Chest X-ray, PA view. Patient: 57 years old, sex M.
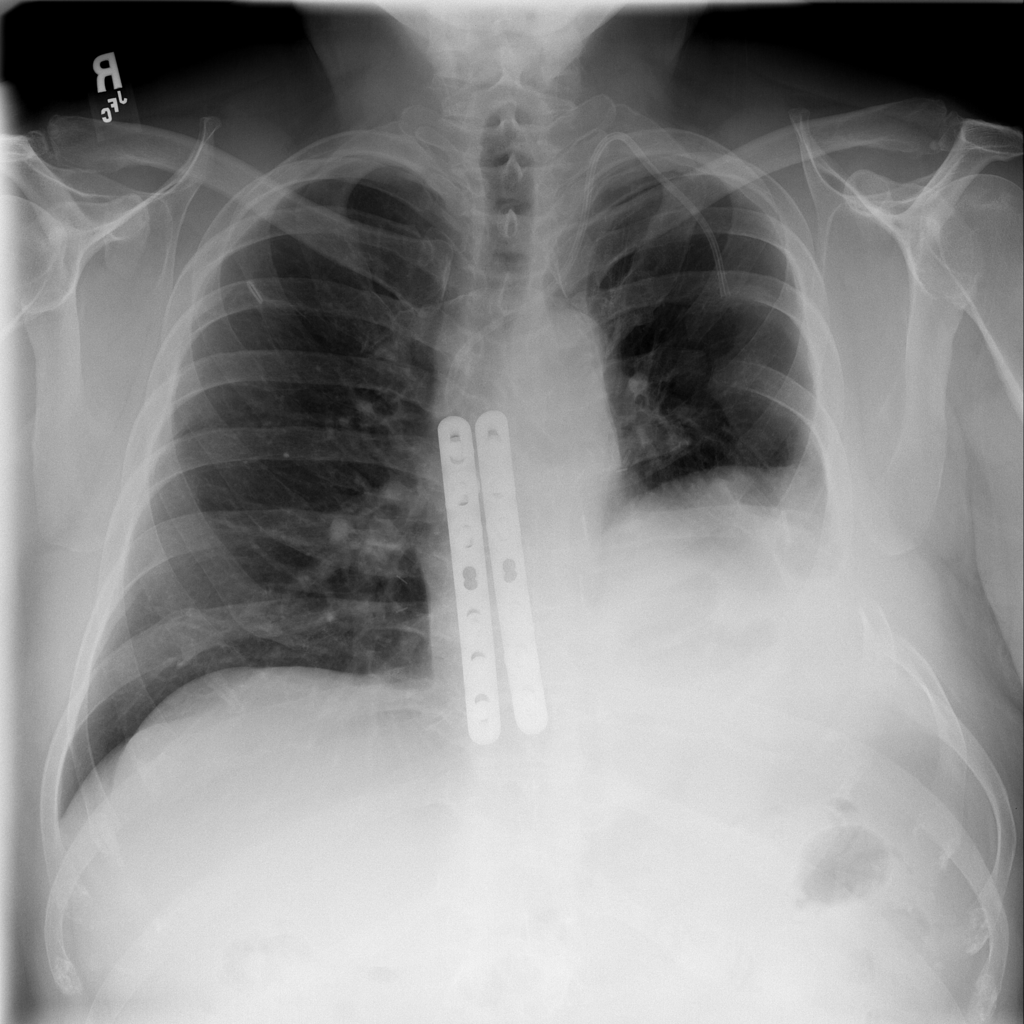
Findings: Infiltration